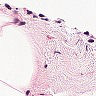
Metastatic tissue present: no